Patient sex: M
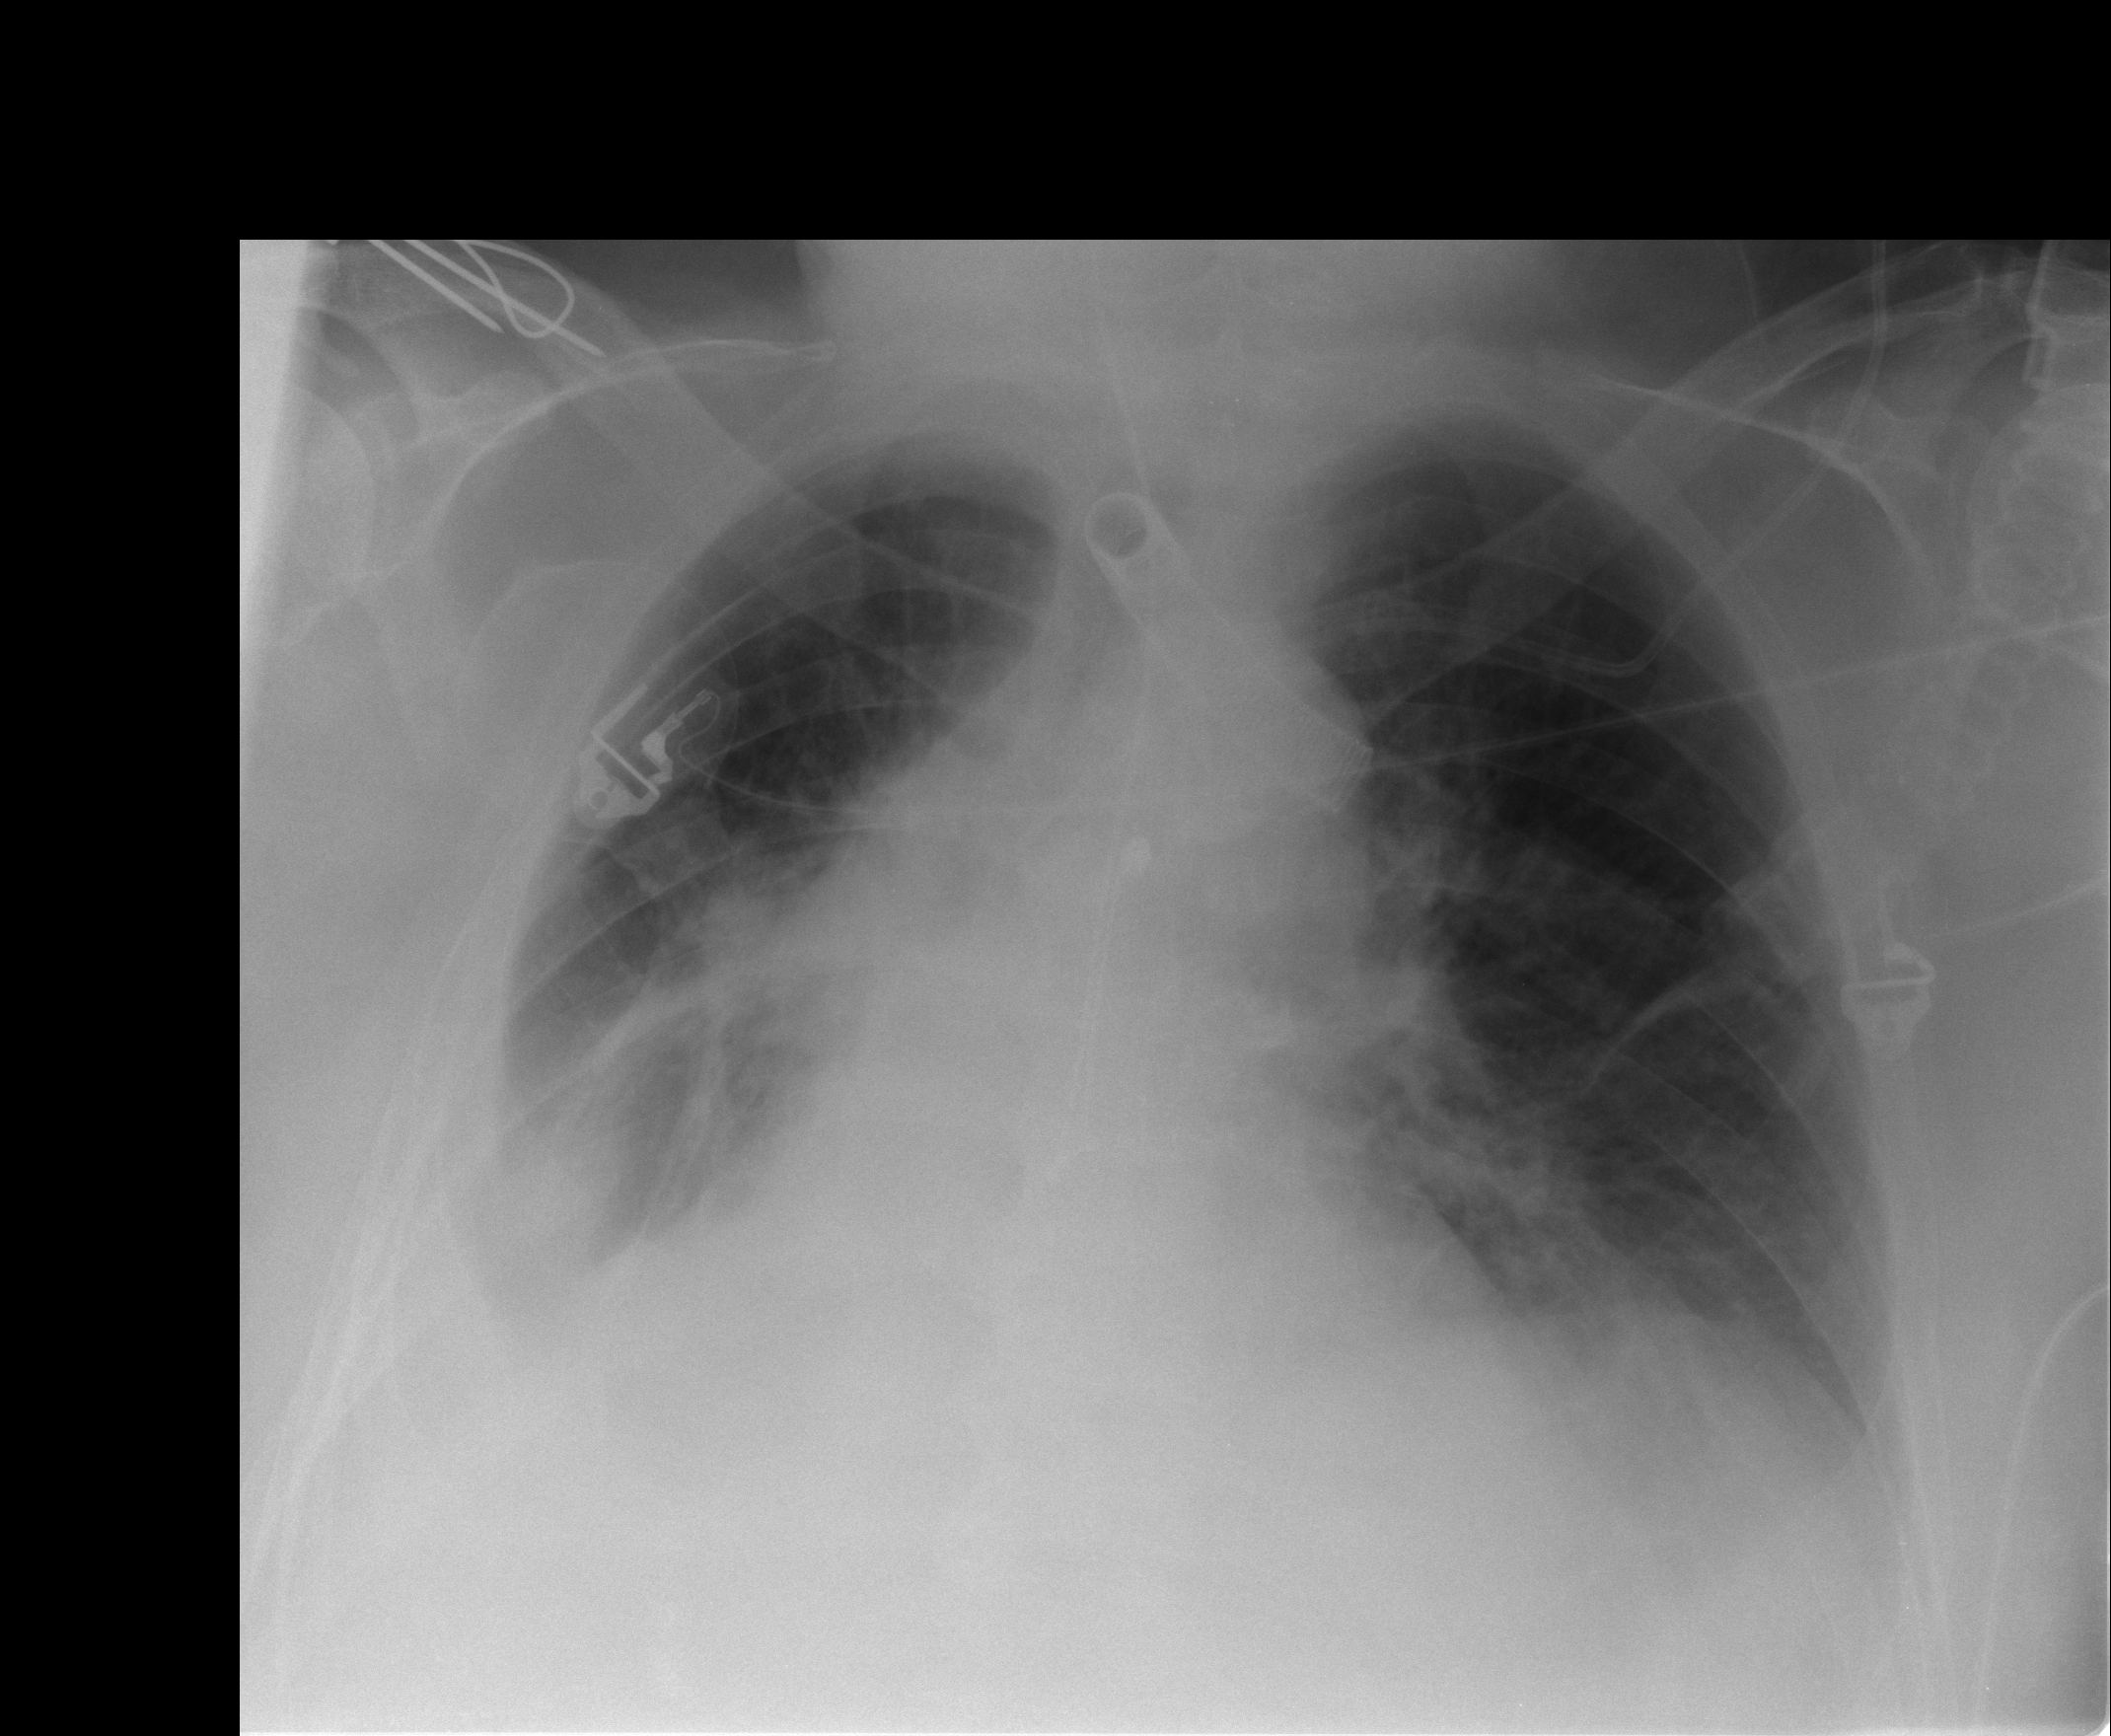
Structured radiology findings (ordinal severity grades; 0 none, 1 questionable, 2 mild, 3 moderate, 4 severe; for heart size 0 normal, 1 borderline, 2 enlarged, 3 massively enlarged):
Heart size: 2
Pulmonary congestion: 2
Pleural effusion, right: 3
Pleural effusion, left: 0
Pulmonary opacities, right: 1
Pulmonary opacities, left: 0
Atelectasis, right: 3
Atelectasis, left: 2